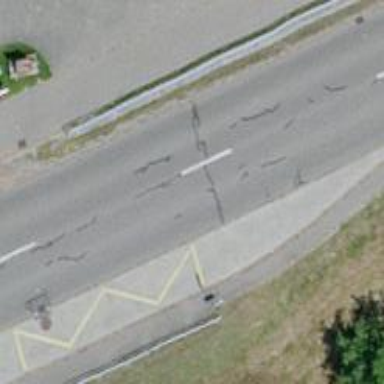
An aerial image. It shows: Secondary road with asphalt surface.